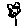
Label: flower